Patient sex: M
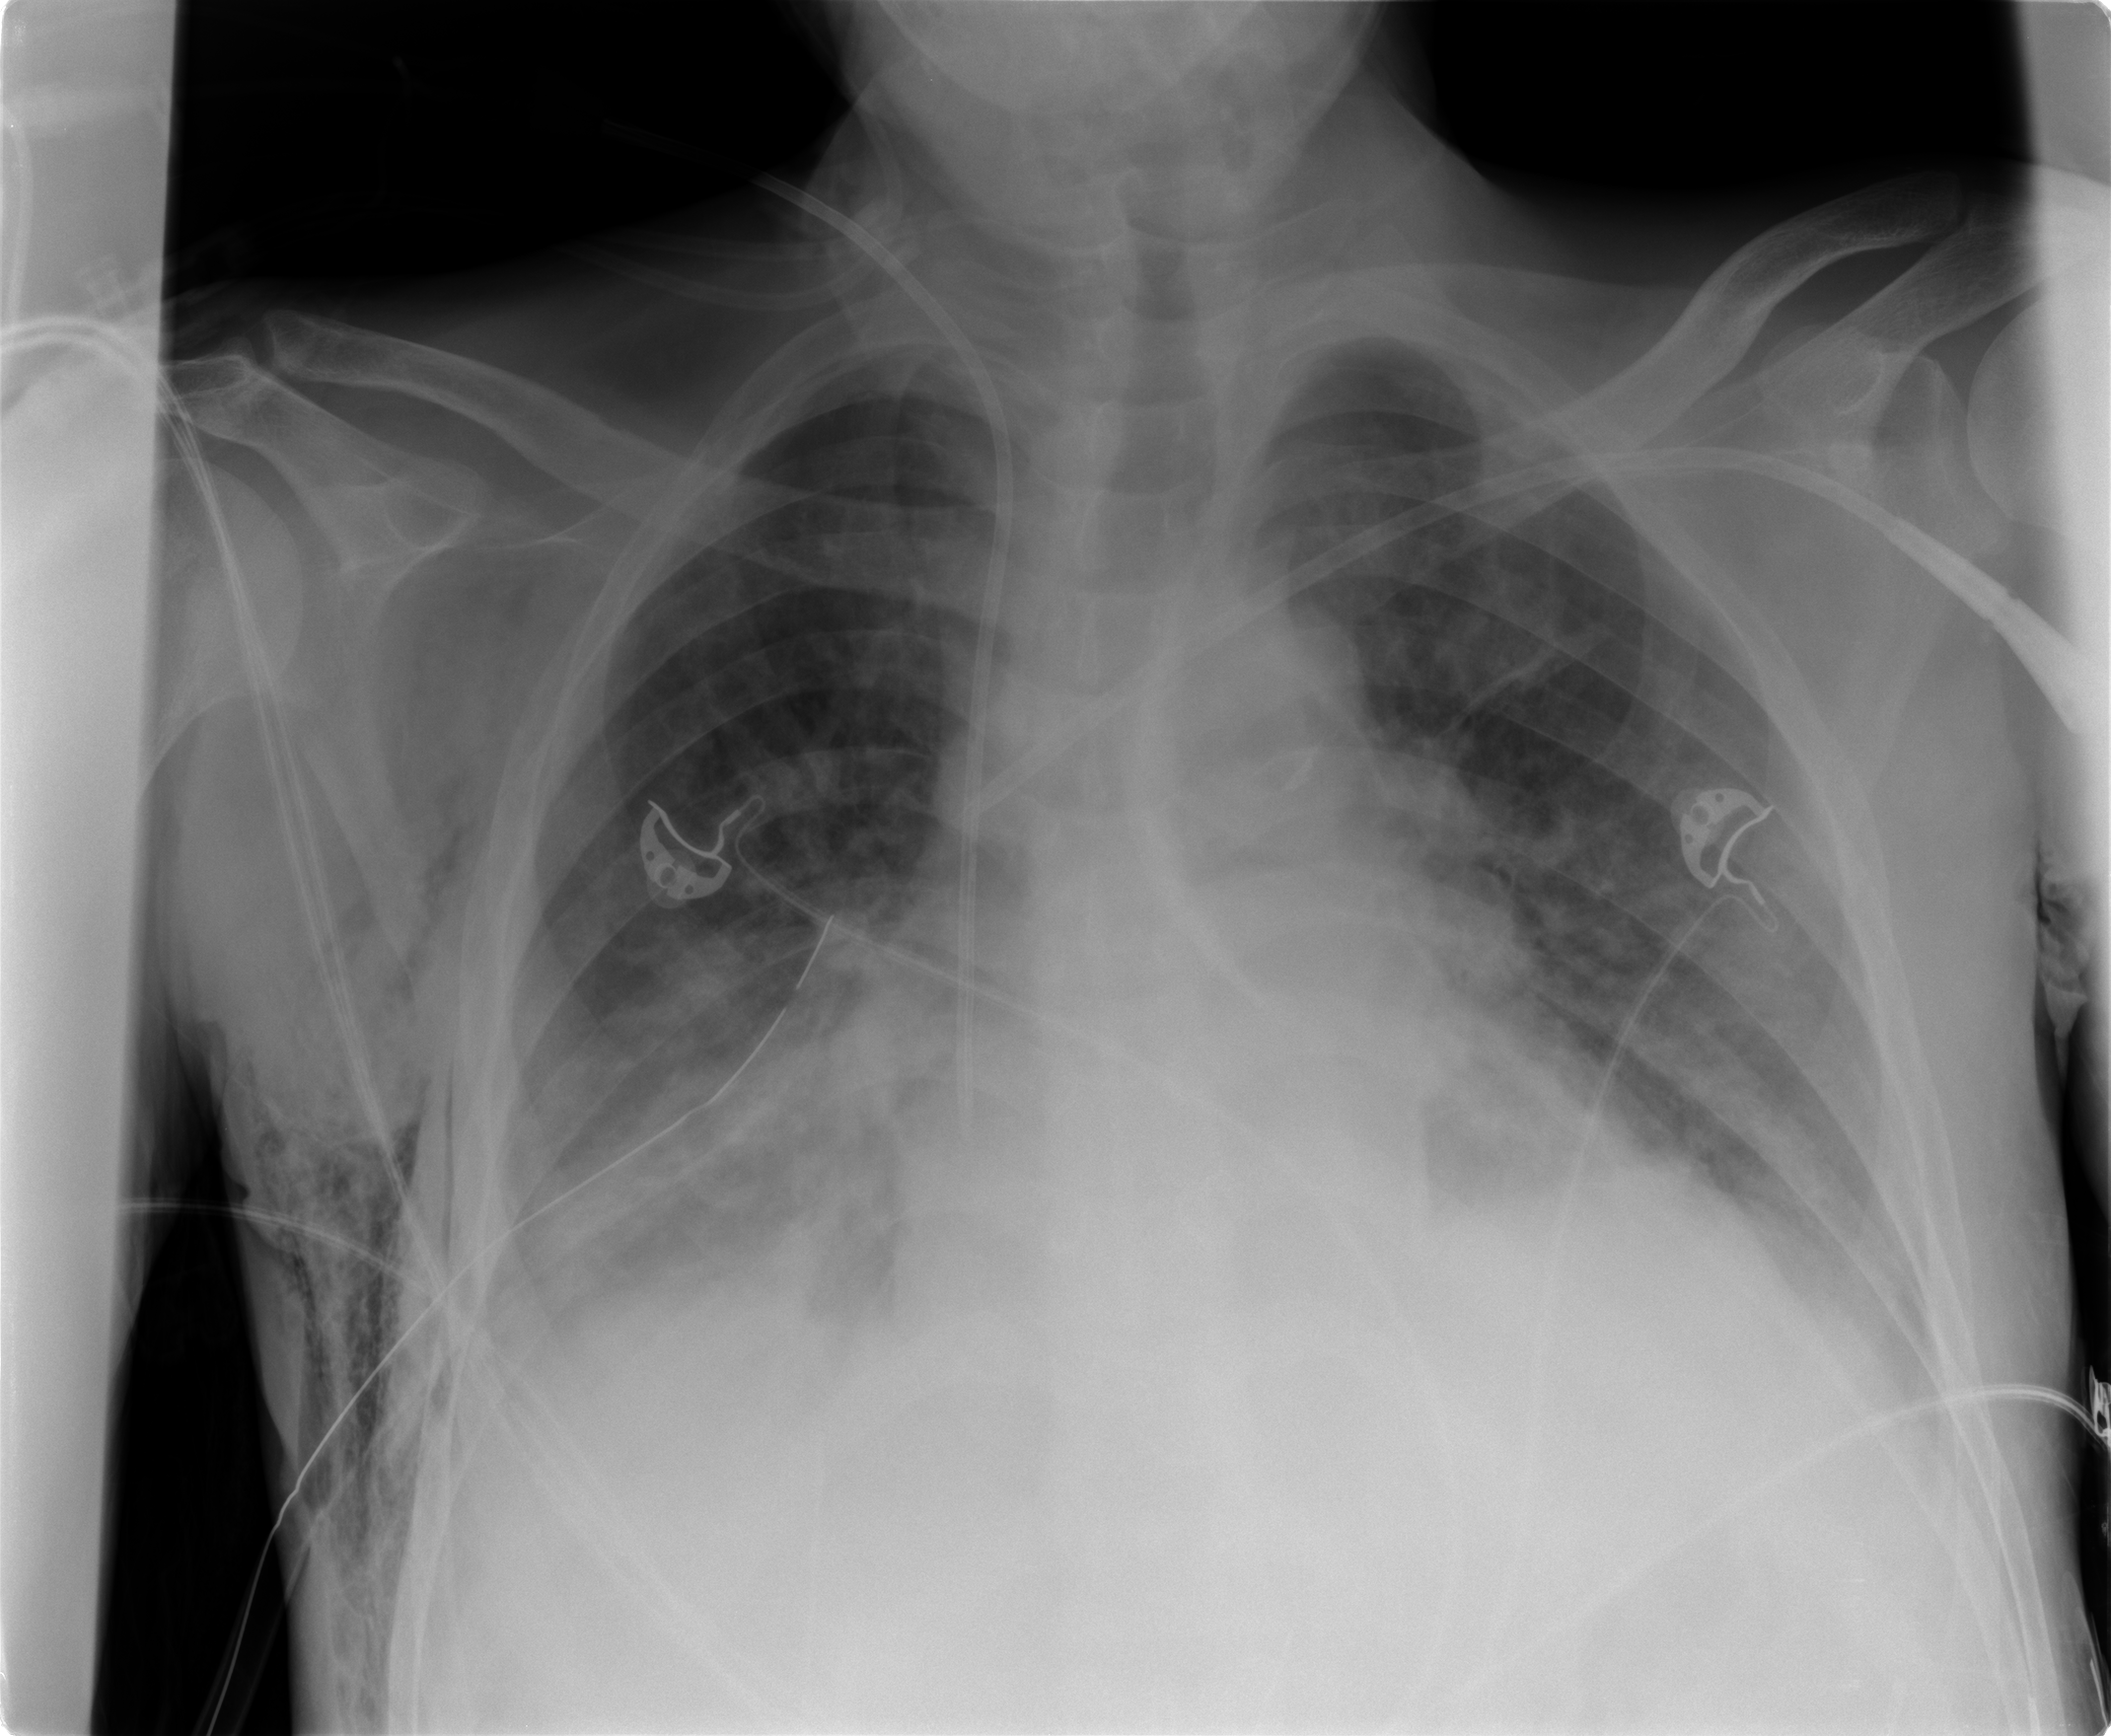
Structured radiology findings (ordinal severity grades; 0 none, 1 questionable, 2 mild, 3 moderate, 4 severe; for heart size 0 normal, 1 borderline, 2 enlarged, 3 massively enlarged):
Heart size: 2
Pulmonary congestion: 1
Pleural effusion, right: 2
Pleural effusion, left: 1
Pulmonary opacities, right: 2
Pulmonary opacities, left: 1
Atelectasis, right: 2
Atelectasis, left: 2